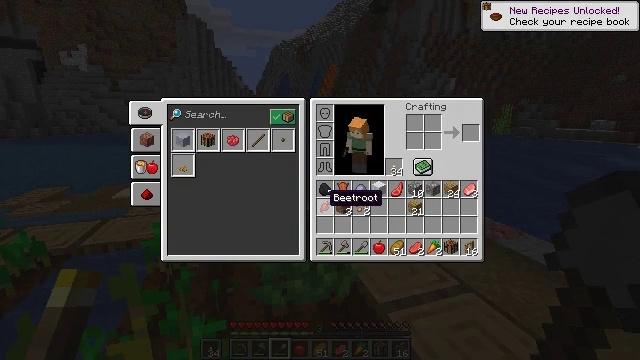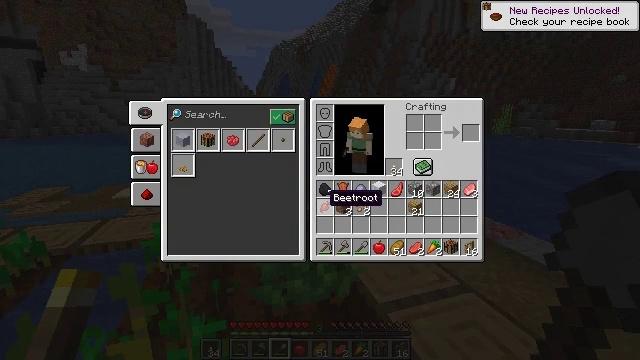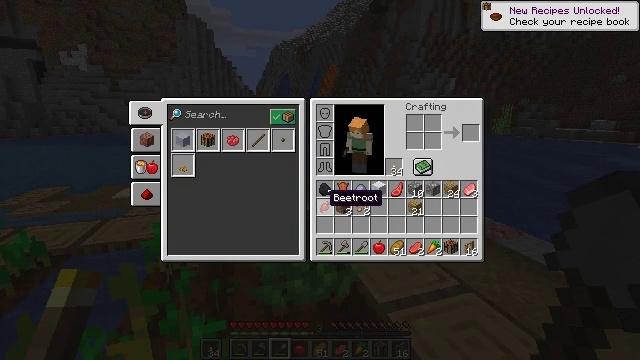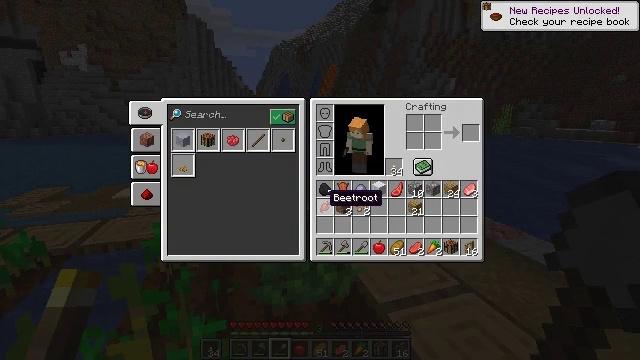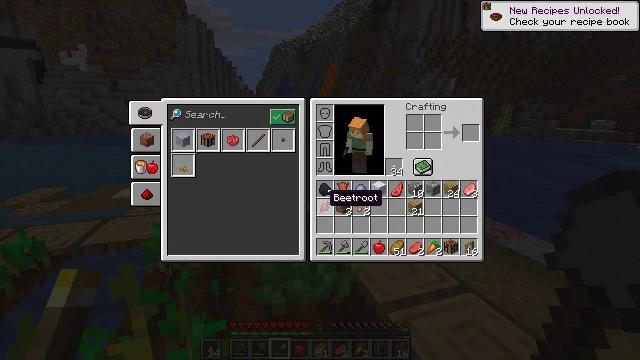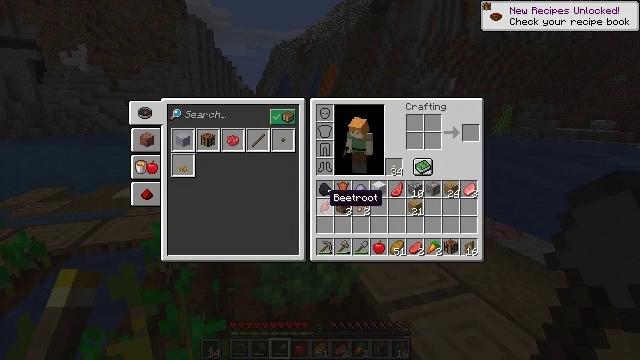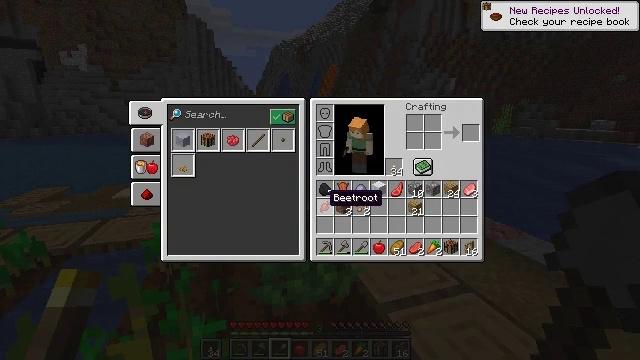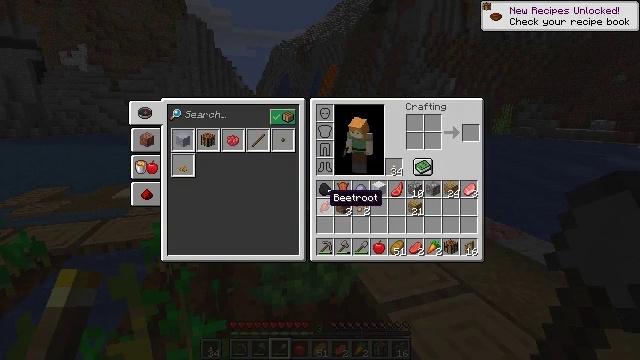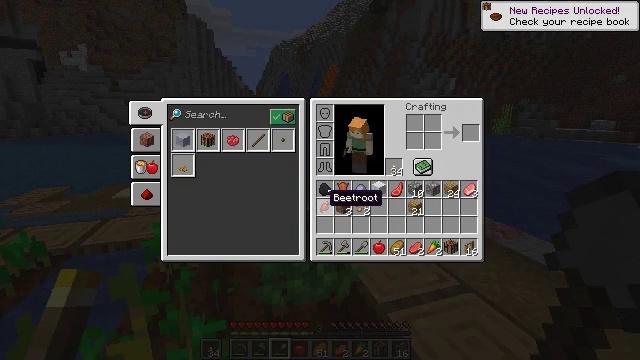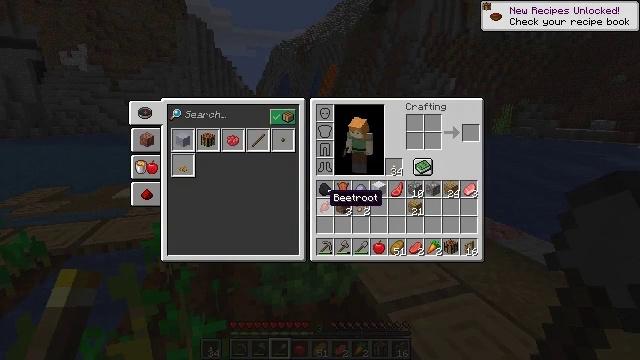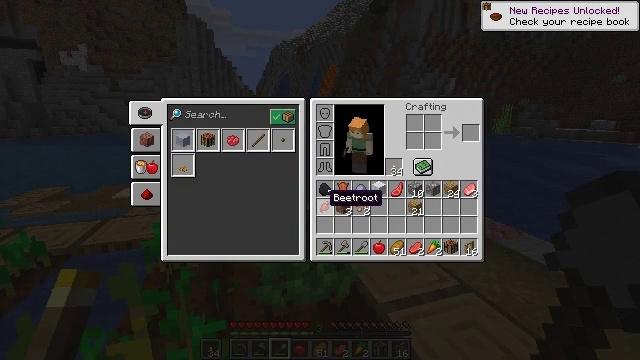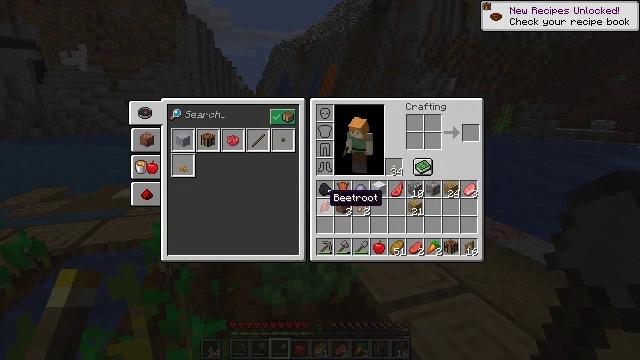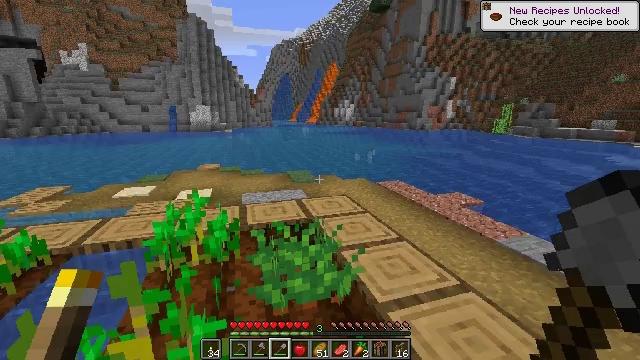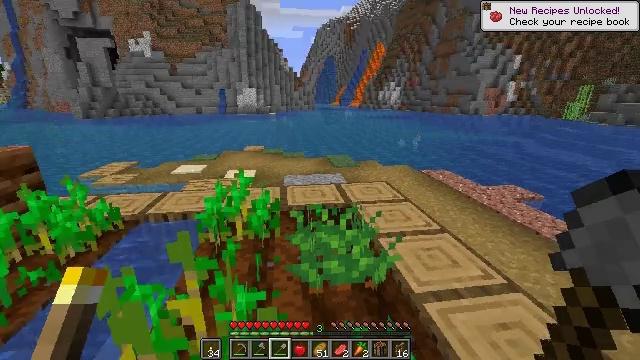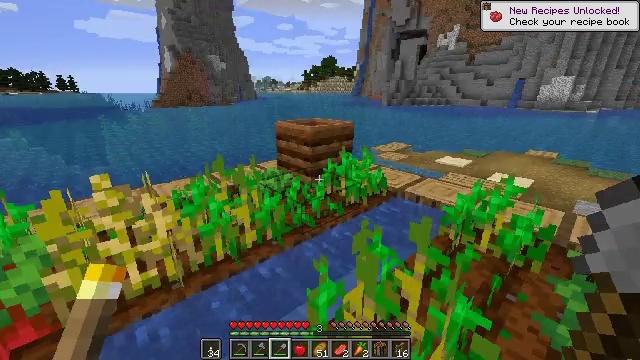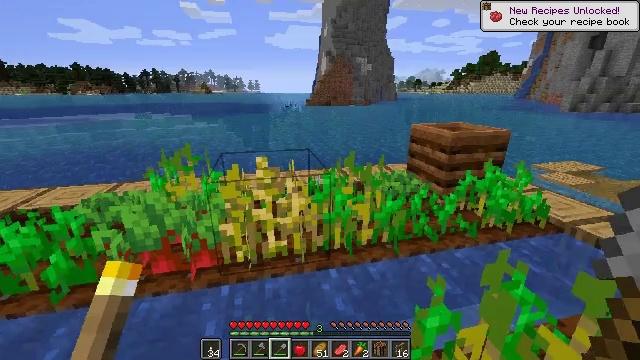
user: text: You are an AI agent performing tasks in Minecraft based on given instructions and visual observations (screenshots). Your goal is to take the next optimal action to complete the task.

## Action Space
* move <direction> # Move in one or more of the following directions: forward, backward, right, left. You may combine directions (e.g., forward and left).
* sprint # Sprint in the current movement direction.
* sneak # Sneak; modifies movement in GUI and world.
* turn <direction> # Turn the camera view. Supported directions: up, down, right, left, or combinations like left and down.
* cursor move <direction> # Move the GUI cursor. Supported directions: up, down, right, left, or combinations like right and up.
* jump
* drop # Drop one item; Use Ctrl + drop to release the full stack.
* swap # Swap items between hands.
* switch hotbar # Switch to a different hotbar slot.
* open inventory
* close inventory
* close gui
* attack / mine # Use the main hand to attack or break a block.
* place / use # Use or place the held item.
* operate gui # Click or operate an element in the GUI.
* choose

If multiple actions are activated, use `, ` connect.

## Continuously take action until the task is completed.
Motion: motion action
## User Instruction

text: Destroy the white stained glass pane gently.
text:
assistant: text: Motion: no_op
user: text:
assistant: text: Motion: no_op
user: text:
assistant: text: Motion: no_op
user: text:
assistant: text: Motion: no_op
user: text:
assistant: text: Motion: no_op
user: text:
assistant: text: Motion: no_op
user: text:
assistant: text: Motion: no_op
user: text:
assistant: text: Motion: no_op
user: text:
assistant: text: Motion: no_op
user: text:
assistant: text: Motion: no_op
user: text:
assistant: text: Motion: no_op
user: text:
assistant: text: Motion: no_op
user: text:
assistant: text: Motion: turn left and down
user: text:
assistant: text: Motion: turn left and down
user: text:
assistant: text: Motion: turn left
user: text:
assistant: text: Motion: no_op
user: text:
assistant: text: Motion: no_op
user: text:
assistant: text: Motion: no_op
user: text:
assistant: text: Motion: no_op
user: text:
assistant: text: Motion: no_op
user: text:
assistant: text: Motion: no_op
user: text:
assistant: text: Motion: turn right and down
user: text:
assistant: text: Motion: move right, turn right and down
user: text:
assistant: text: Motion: move forward and move right
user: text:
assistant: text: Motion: move forward and move right, turn down
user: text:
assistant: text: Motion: move forward and move right, turn down
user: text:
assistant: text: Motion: move forward and move right, turn right and down
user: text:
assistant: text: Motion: move forward and move right, turn right and down
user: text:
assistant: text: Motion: move forward and move right, turn right
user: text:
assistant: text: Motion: move forward and move right, turn right and down